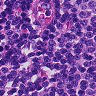
Metastatic tissue present: no